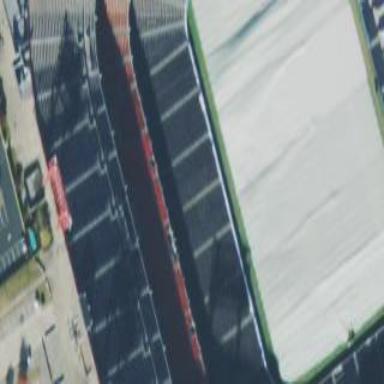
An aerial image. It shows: American football pitch.